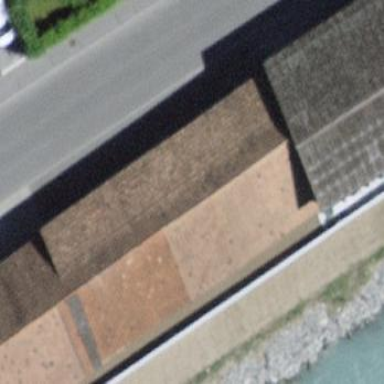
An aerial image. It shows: Warehouse building.